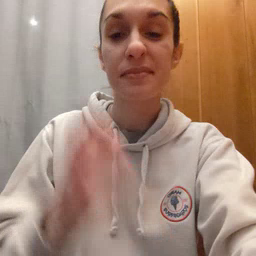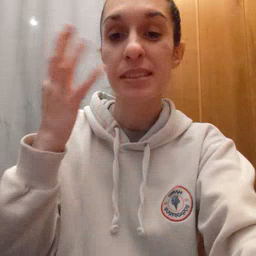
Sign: sleepy